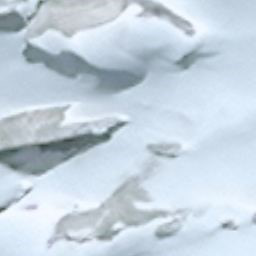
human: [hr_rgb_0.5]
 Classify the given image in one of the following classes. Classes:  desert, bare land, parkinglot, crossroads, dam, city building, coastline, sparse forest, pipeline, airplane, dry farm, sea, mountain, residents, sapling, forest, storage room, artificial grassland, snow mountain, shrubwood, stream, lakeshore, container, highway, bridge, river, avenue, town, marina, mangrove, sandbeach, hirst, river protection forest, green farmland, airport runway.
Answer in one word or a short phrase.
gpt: snow mountain